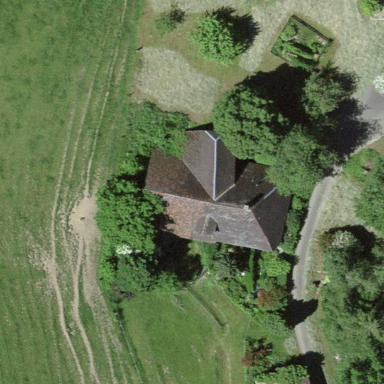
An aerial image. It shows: Farm building.